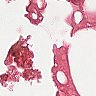
Metastatic tissue present: no